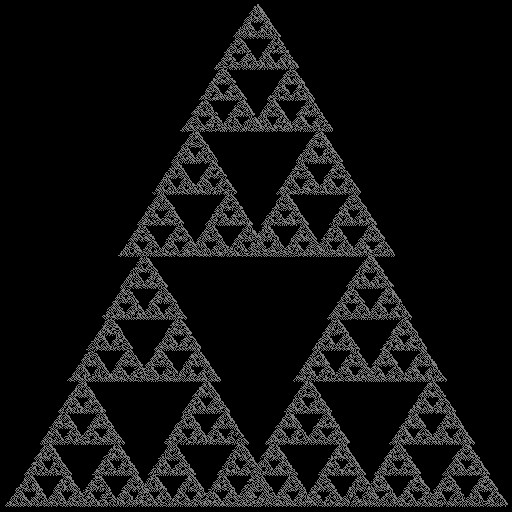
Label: sierpinski_gasket